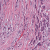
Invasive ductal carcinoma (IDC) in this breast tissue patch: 1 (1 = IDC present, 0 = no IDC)